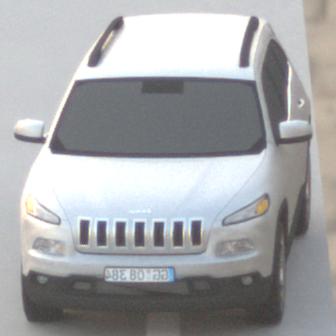
Make: Jeep
Model: Cherokee 3.2 V6 Pentastar
Detailed model: Cherokee (KL)
Model produced from: 2014/07
Model produced until: 2015/07
Doors: 5
Color: white
Road condition: dry road
Daytime: dawn
Contrast: low contrast